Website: walmart
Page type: order-returns
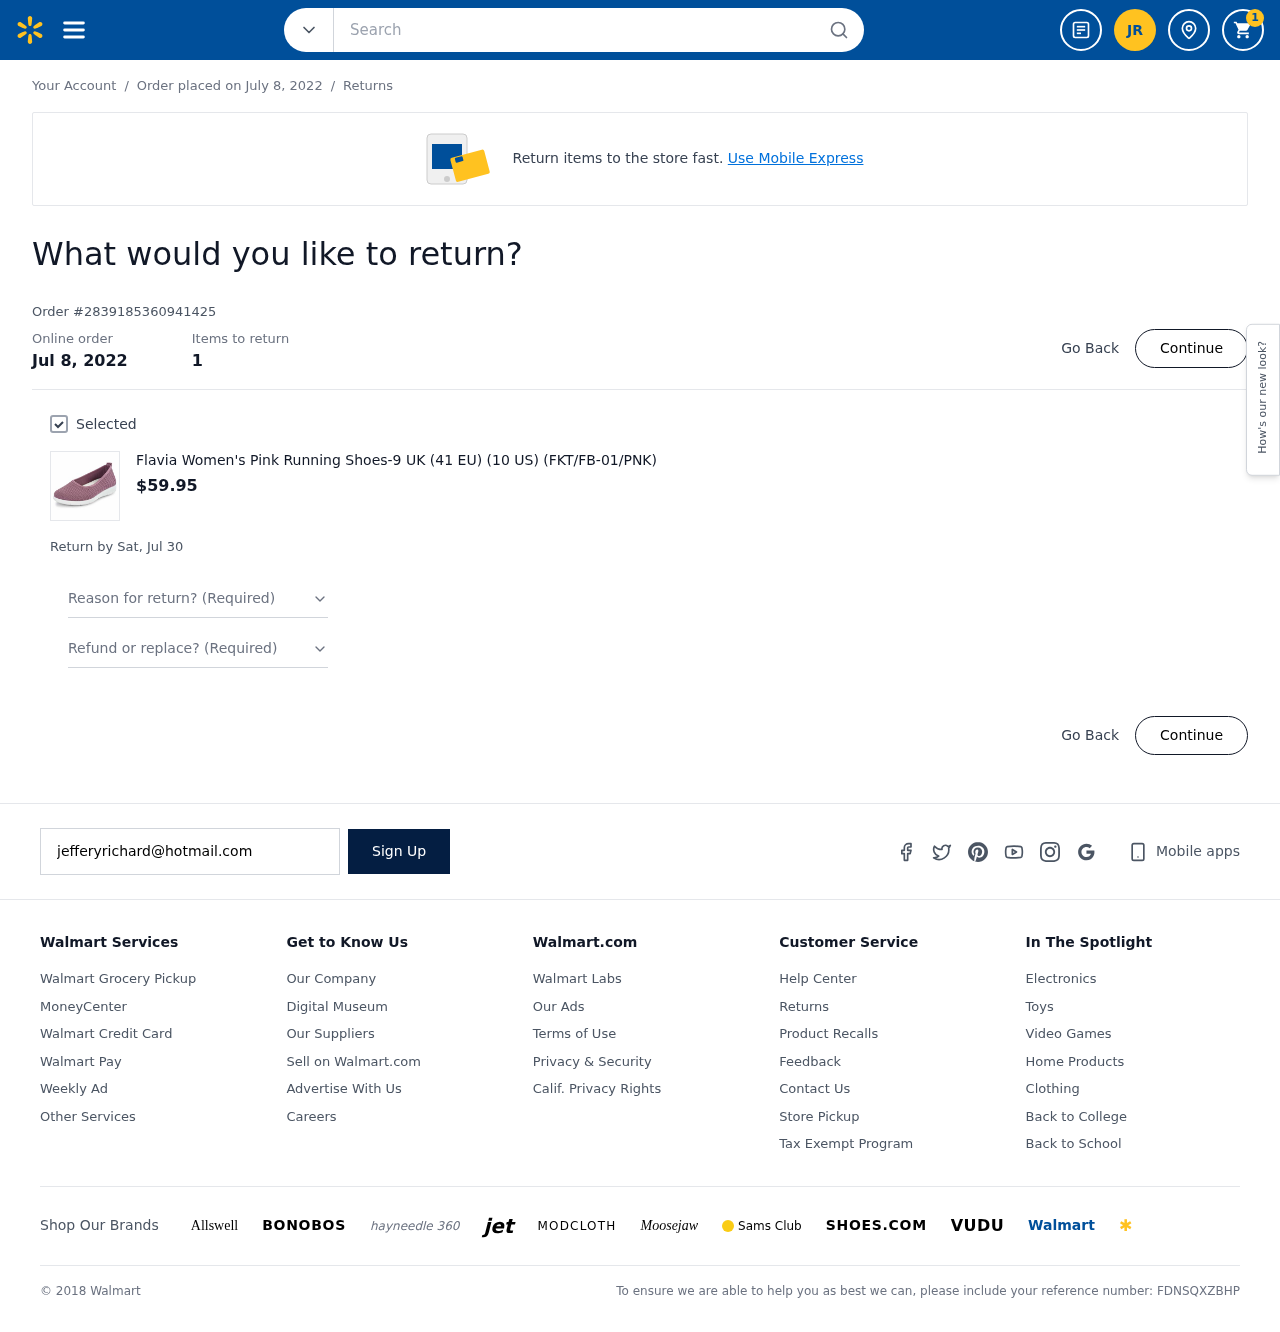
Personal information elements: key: PII_EMAIL
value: jefferyrichard@hotmail.com
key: PII_INITIALS
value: JR
Product elements: key: PRODUCT1_NAME
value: Flavia Women's Pink Running Shoes-9 UK (41 EU) (10 US) (FKT/FB-01/PNK)
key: PRODUCT1_PRICE
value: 59.95
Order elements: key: ORDER_NUM_ITEMS
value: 1
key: ORDER_DATE
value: Jul 8, 2022
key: ORDER_DATE
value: Order placed on July 8, 2022
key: ORDER_ID
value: Order #2839185360941425
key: ORDER_RETURN_BY_DATE
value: Return by Sat, Jul 30
Search elements: key: HEADER_SEARCH
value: Search